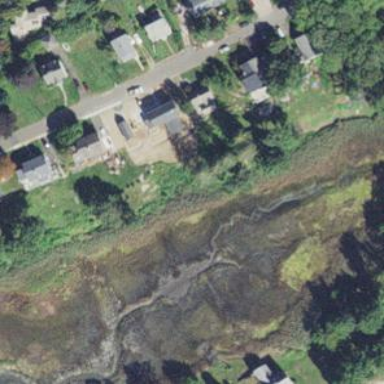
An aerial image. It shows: Marshy wetland area.